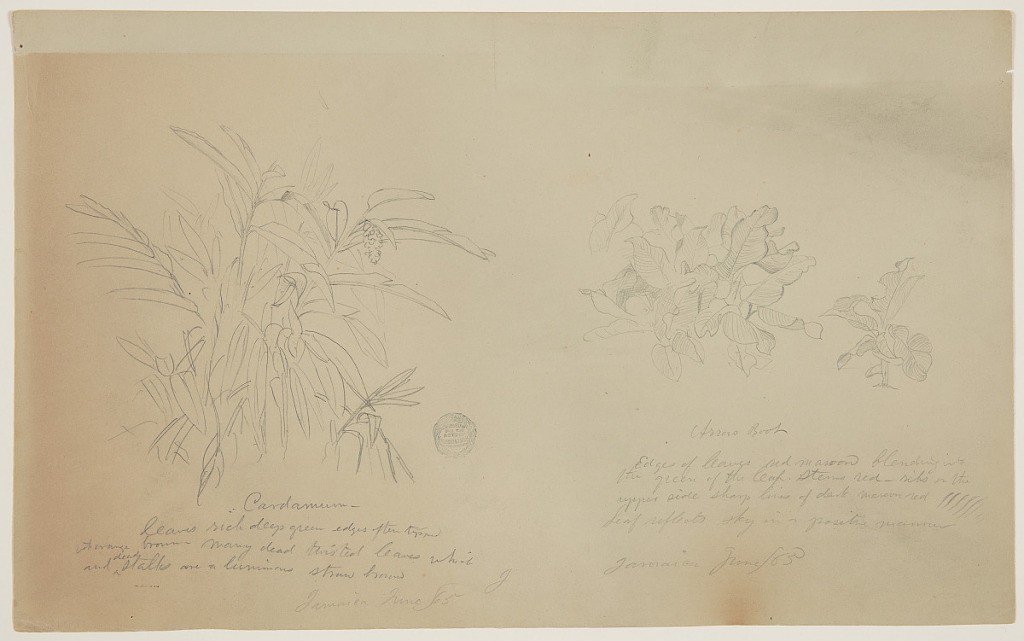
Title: Cardamom and Arrowroot Sketches, Jamaica
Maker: Frederic Edwin Church, American, 1826–1900
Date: June 1865
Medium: Graphite on gray-green wove paper
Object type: Drawing
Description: Botanical sketch showing views of cardamom and arrowroot plants in Jamaica. At right, the arrowroot, with its many ribbed leaves, is visible. At left, the stalky, leafy form of a cardamom plant is shown.